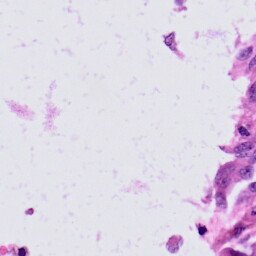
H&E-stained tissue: Skin